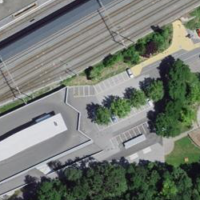
EUNIS habitat code: 54
Species observed at this site:
Euonymus europaeus